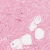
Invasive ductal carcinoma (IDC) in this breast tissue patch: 0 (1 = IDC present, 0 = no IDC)